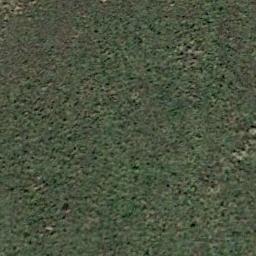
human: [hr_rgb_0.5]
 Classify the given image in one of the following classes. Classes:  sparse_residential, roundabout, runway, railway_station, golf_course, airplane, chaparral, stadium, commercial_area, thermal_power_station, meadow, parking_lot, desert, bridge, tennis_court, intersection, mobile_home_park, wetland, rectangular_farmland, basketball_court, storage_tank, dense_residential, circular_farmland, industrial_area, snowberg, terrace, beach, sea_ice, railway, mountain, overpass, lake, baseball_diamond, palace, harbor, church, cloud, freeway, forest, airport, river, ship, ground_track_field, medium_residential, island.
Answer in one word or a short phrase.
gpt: meadow